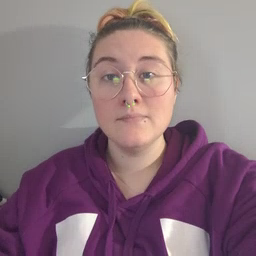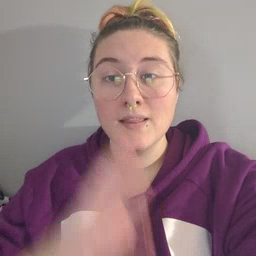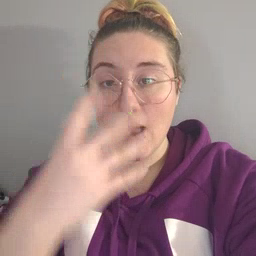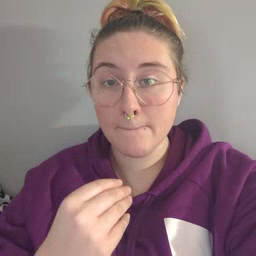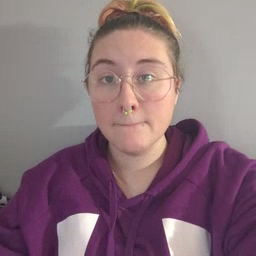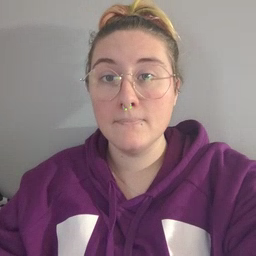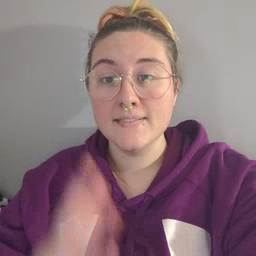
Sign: nap